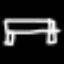
Label: bed